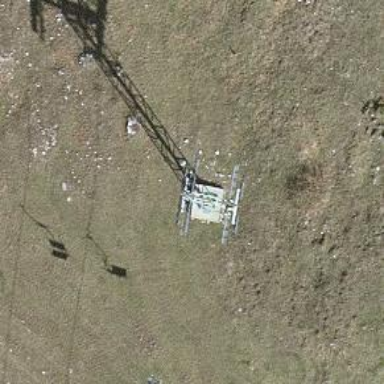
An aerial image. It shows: Pylon used for aerialway.